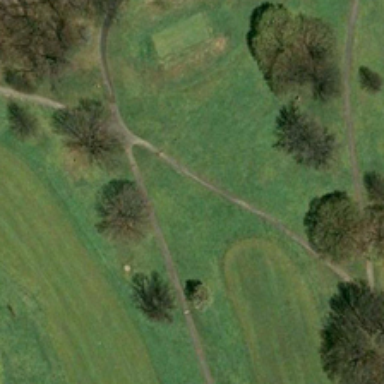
There are three connected pathways on the meadow where grows some trees .